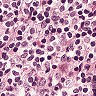
Metastatic tissue present: no